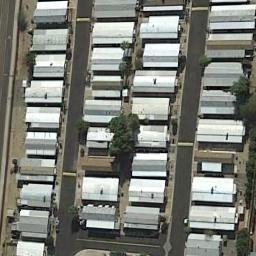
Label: mobile_home_park